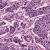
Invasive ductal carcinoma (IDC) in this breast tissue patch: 1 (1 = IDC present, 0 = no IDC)